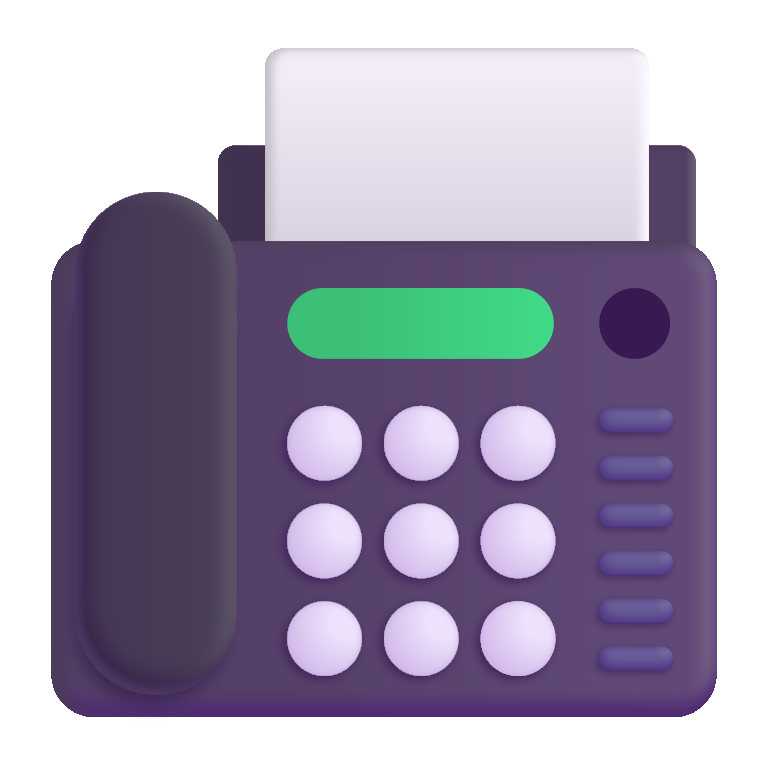
fax machine color